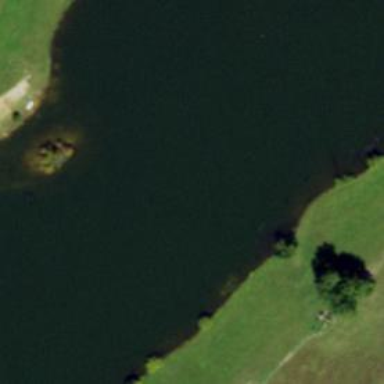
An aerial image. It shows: Pond surrounded by natural water.